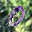
Label: 0